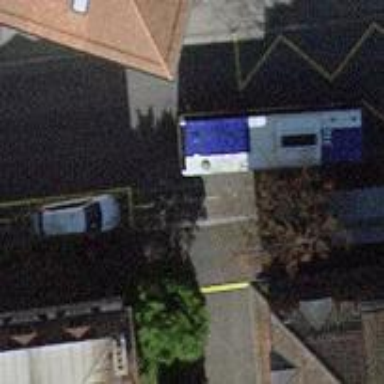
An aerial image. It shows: Post box is visible.